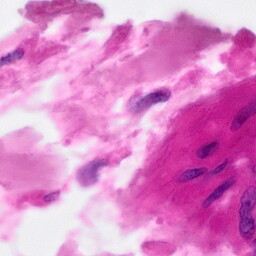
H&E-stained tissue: Pancreatic